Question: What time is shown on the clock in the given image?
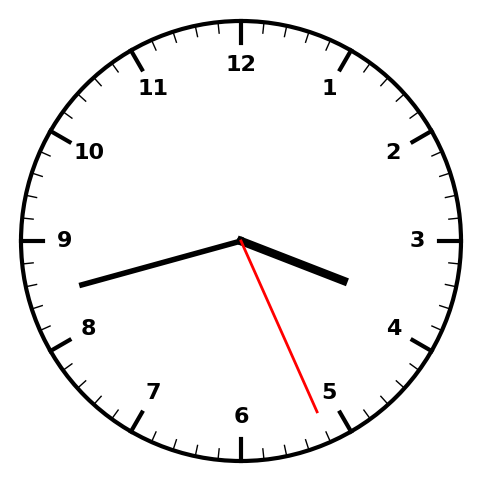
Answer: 03:42:26